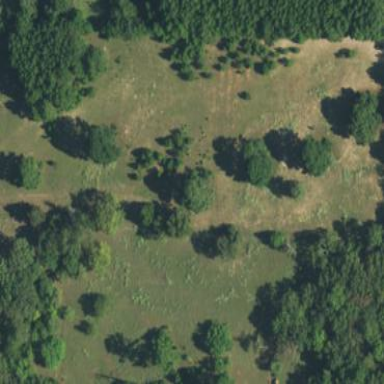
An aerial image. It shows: Pasture area used as meadow.